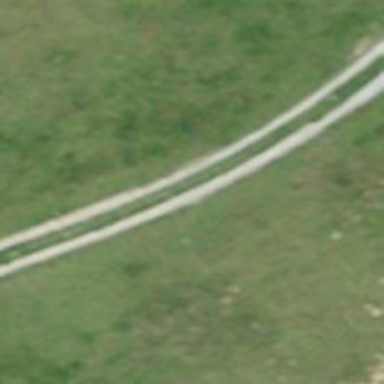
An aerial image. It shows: Track with grade 1 quality.